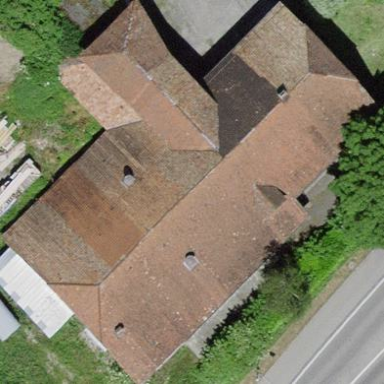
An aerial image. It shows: Farm building.